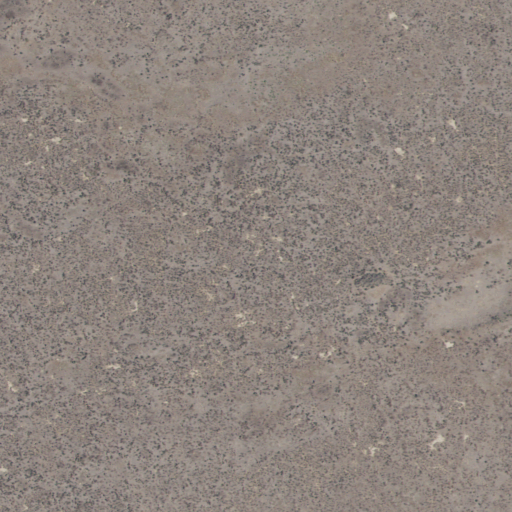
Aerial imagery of plain(s) in Idaho named Larkspur Park containing only shrub